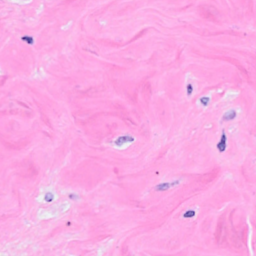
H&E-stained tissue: Breast